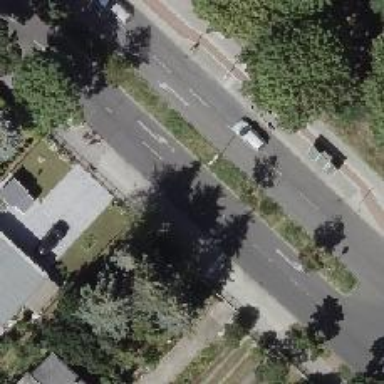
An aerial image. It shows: Secondary road with asphalt surface and lane markings.